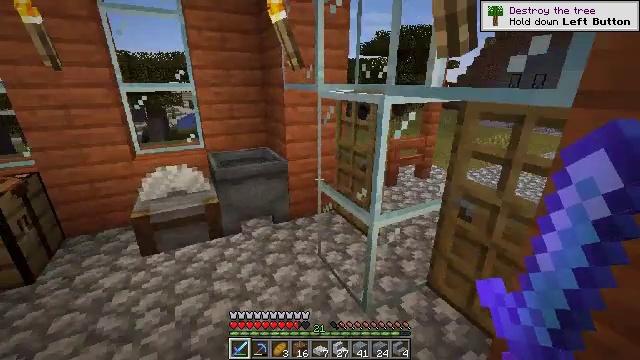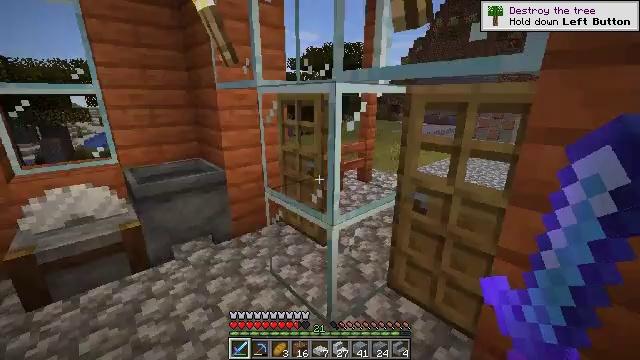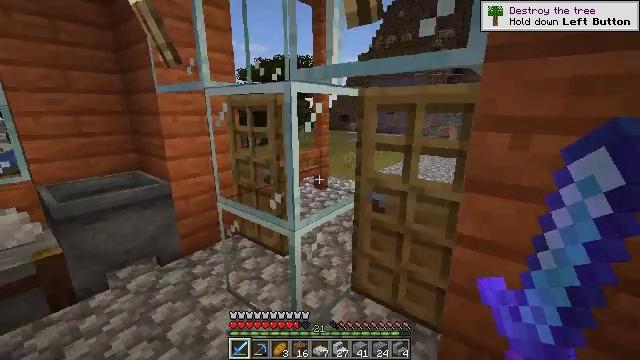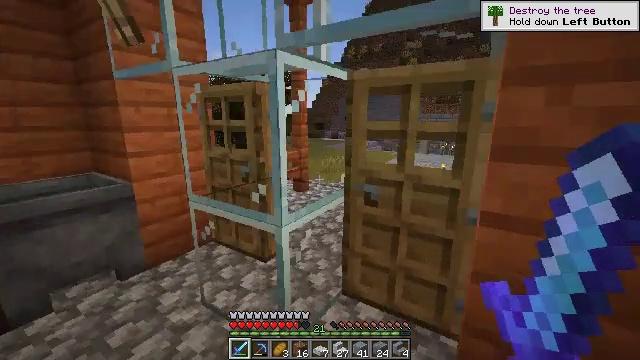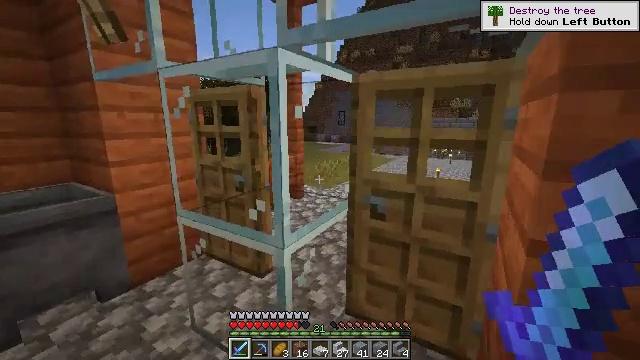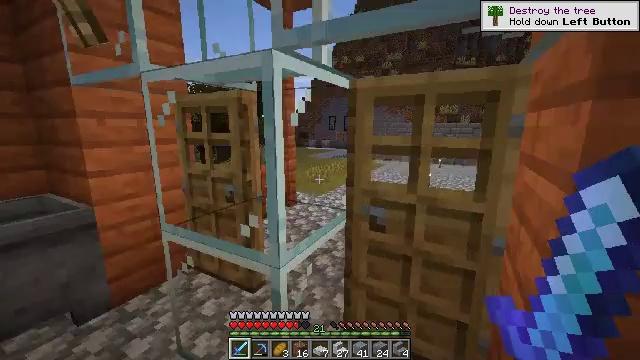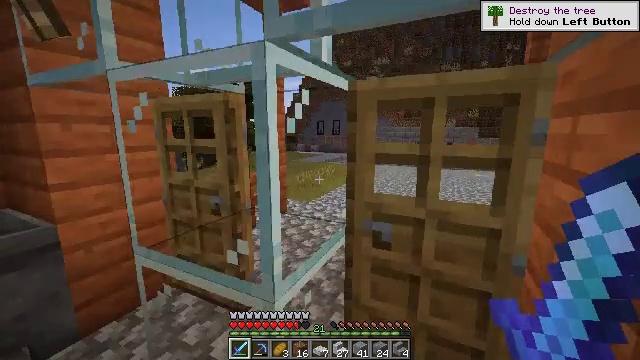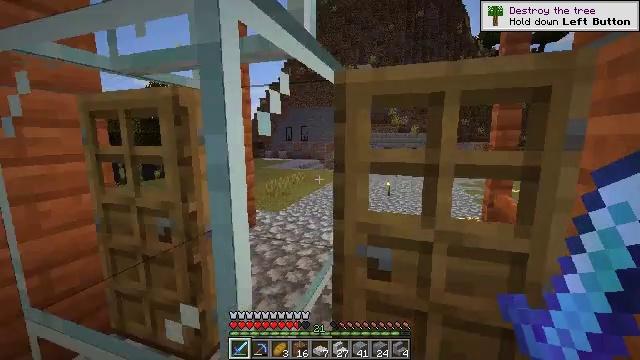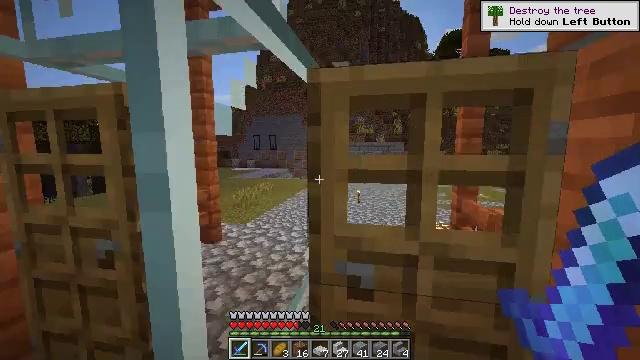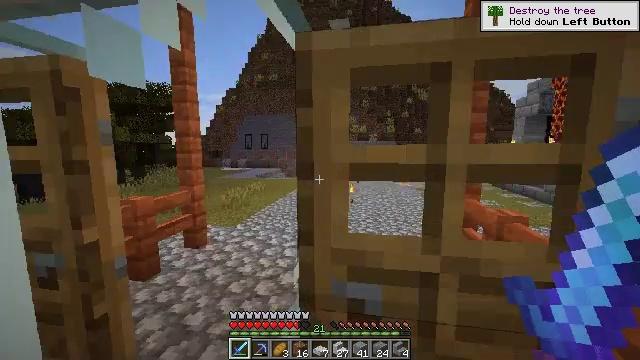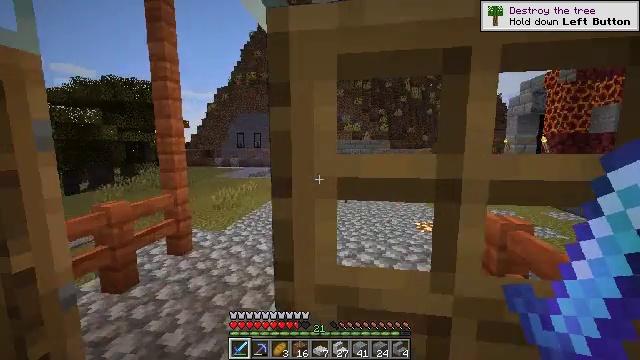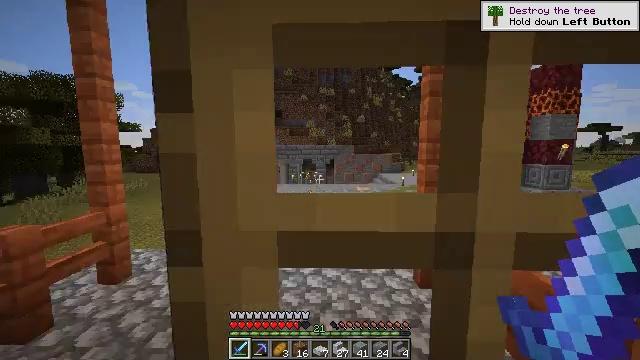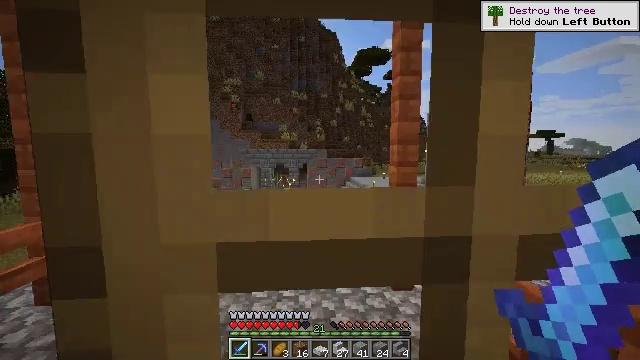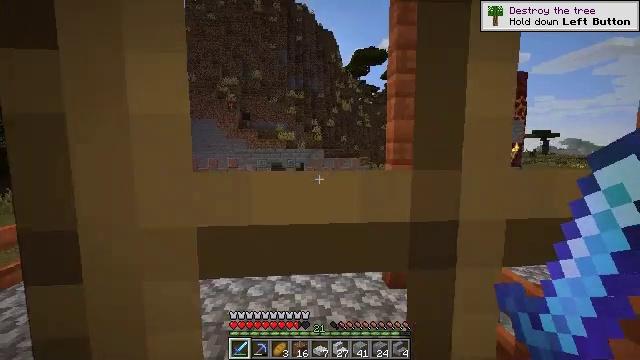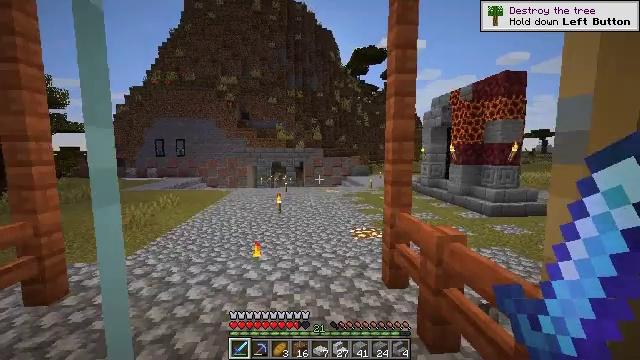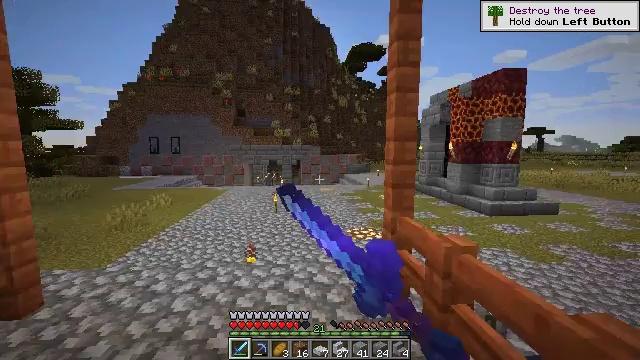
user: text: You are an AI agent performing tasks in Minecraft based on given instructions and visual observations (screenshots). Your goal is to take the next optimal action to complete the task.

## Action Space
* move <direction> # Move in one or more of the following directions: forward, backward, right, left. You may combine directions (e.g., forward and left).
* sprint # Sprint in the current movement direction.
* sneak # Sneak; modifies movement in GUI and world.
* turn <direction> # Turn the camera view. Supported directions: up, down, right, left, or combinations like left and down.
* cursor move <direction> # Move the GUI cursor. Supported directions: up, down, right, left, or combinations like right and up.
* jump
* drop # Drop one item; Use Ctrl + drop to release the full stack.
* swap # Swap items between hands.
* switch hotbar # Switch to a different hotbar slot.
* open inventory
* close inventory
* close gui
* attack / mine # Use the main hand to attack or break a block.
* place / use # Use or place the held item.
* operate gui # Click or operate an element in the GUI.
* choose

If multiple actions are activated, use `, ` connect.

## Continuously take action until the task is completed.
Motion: motion action
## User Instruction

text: Mine the dead bush in the desert.
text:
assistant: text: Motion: move forward, turn right and up
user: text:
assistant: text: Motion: move forward, turn right and up
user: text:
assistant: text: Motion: move forward, turn right and up
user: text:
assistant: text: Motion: move forward, turn right
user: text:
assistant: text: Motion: move forward, turn right and up
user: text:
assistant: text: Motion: move forward, turn right
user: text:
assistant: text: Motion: move forward, turn right and up
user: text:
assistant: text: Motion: move forward, turn right and up
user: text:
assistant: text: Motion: move forward, turn right
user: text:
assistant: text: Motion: move forward, turn right
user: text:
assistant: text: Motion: move forward, turn right and up
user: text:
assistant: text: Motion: move forward, turn right
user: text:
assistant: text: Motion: move forward
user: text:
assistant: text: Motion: move forward, use / place
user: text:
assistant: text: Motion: move forward, use / place
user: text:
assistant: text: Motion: move forward, use / place
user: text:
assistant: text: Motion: move forward
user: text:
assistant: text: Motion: move forward, turn right
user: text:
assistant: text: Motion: move forward, turn right and down
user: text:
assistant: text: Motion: move forward, turn right and down
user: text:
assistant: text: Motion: turn right and down
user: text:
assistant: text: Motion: turn right and down
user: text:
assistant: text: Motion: turn right and down
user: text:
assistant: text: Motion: move back, turn right and down
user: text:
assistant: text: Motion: move back, turn right
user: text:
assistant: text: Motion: move back
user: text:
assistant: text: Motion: move back
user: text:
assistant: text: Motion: no_op
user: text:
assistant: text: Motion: no_op
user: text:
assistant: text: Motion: no_op